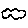
Label: cloud